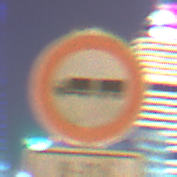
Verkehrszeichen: VerbotLastkraftwagenMitAnhaenger
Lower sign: ZeitangabenOhneBeschraenkungAufWochentage2
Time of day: Night
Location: Outdoor (Urban)
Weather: PartlyCloudy
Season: NotSpecified
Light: Natural